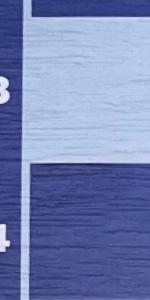
Label: Empty